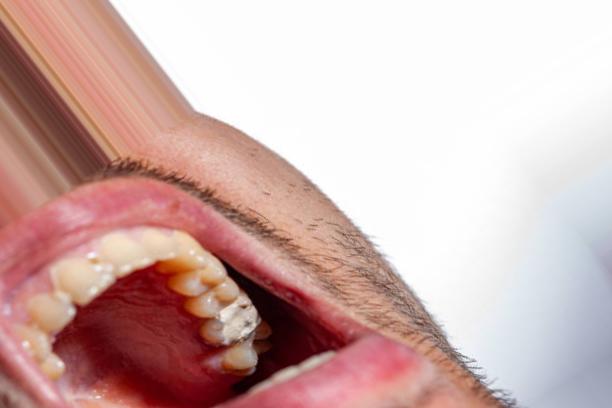
Condition: Caries